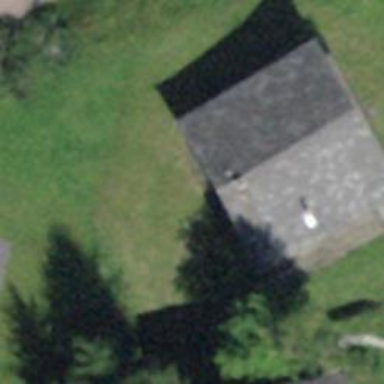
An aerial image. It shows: Detached building.